Field crop: maize
Growth stage: 2
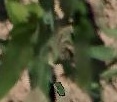
Species: maize